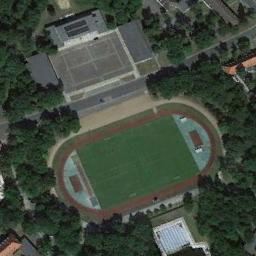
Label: ground_track_field